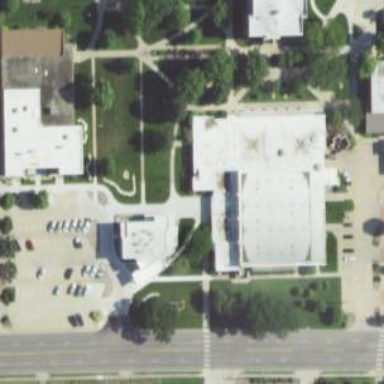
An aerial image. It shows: College building.